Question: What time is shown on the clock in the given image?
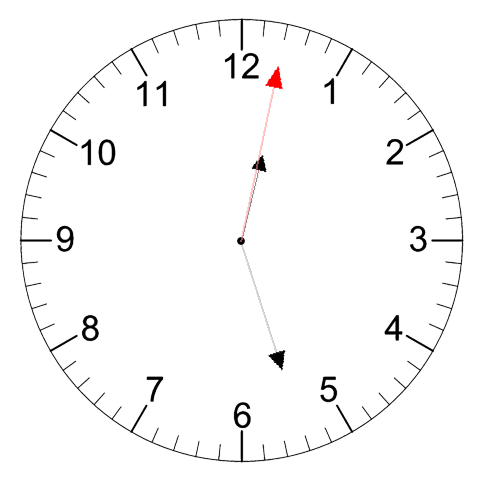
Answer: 12:27:02